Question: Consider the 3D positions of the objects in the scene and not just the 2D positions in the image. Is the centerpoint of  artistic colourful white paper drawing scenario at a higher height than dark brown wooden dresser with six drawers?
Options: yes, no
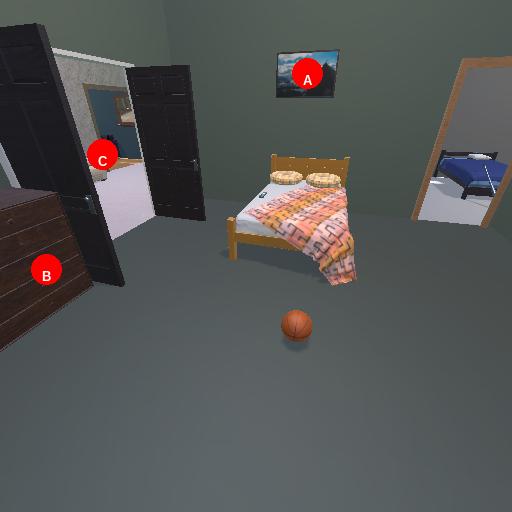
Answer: yes